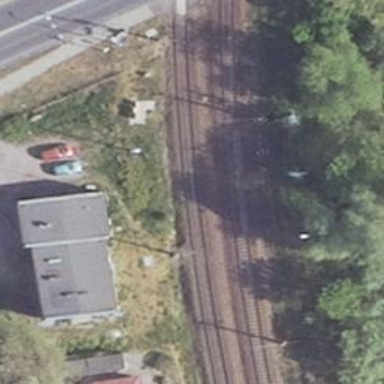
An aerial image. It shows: Railway track with contact lines for electrification.